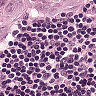
Metastatic tissue present: yes